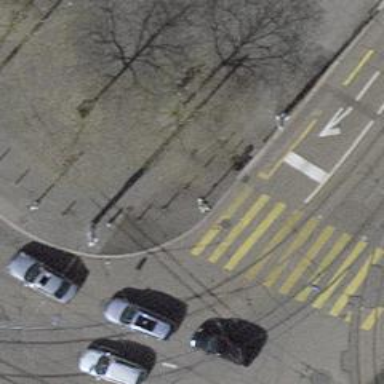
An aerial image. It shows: Zebra crossing with traffic signals. The crossing is marked by traffic lights.